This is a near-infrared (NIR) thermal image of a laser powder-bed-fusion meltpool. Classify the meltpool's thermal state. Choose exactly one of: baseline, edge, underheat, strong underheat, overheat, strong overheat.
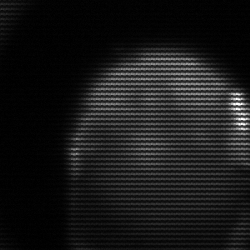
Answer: edge